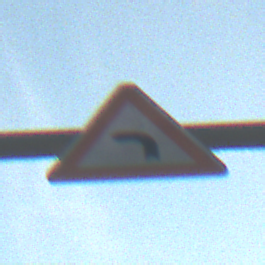
Verkehrszeichen: KurveLinks
Umgebung: Outdoor, Suburban
Tageszeit: MorningAfternoon
Wetter: PartlyCloudy
Licht: Natural
Jahreszeit: NotSpecified
Kontrast: HighContrast